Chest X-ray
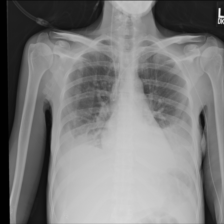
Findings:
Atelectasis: negative
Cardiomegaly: negative
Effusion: negative
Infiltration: negative
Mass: negative
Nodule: negative
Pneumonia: negative
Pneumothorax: negative
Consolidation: negative
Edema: negative
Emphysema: negative
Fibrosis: negative
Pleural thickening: negative
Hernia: negative